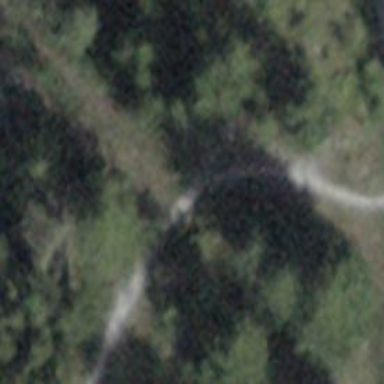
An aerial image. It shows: Unpaved path.